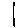
Label: line